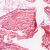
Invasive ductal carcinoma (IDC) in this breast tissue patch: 0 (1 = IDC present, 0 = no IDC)